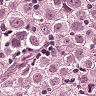
Metastatic tissue present: yes